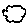
Label: cloud